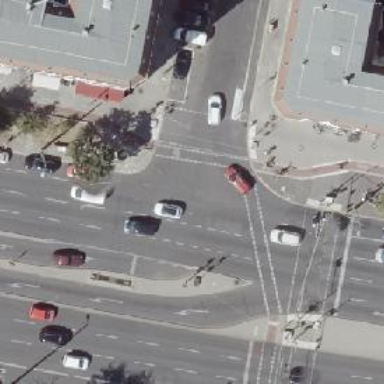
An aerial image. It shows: Crossing with traffic signals.